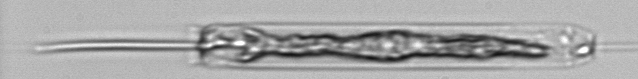
Label: Ditylum_brightwellii